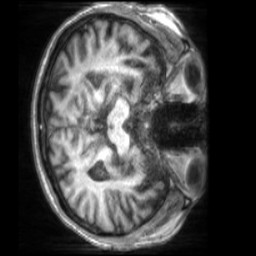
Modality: T1w
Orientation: axial
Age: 66
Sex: male